Field crop: maize
Growth stage: 2
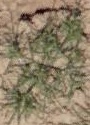
Species: salsola